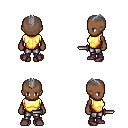
a pixel art fantasy rpg character, female body template, human, dark skin, gold chest armor, metal pants, gray short mohawk hairstyle, maroon shoes, dagger, four views (front, back, left, right), 2x2 character sprite sheet, small pixel art, hard edges, no anti-aliasing